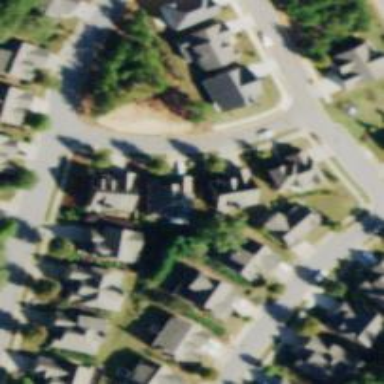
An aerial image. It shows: Neighborhood.